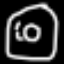
Label: donut